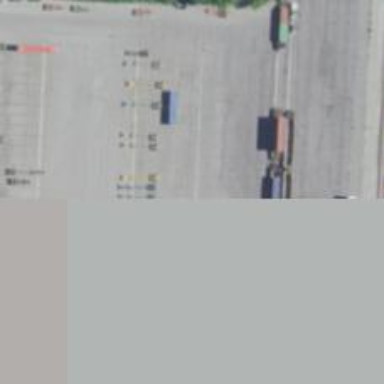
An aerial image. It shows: Intermodal railway yard.